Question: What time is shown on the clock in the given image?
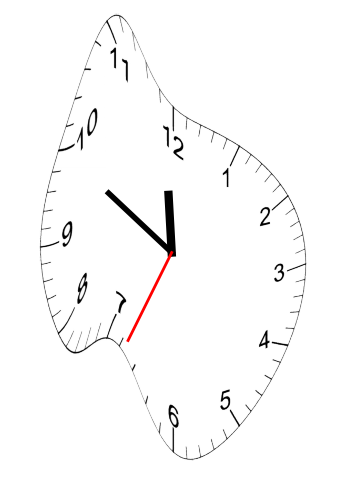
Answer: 11:49:34